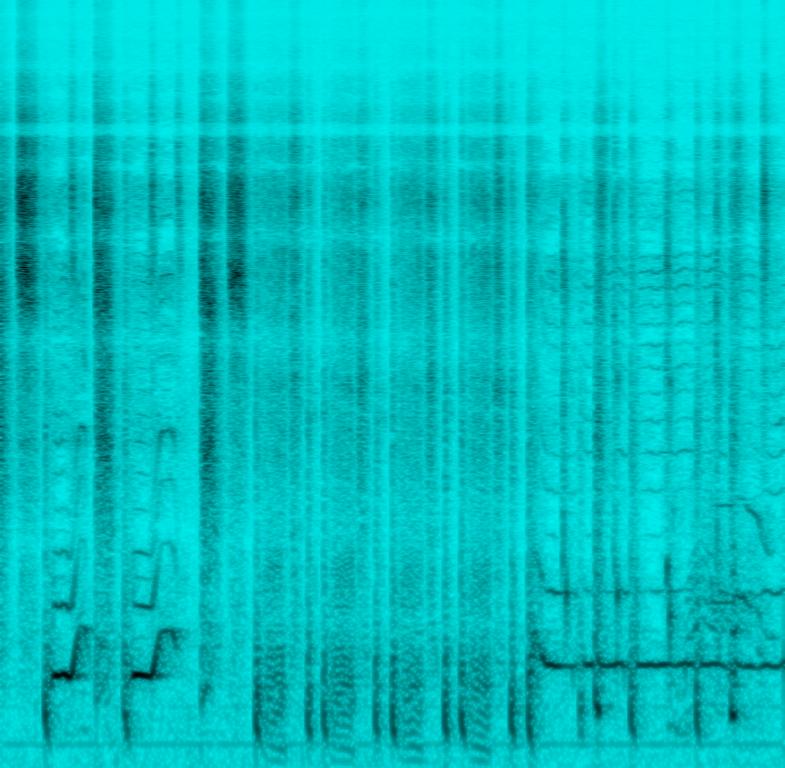
This music clip is of a male vocalist doing a beat box. The tempo is medium fast with the vocalist imitating the digital drums, turntable and Dj mixer to a perfection. This vocal percussion is lively, rhythmic, youthful and engaging.